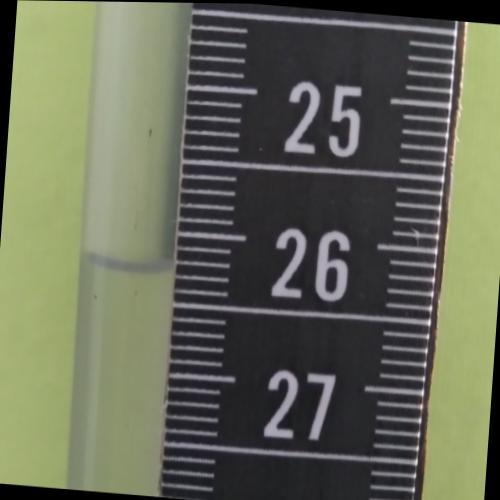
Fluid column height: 26.3 cm